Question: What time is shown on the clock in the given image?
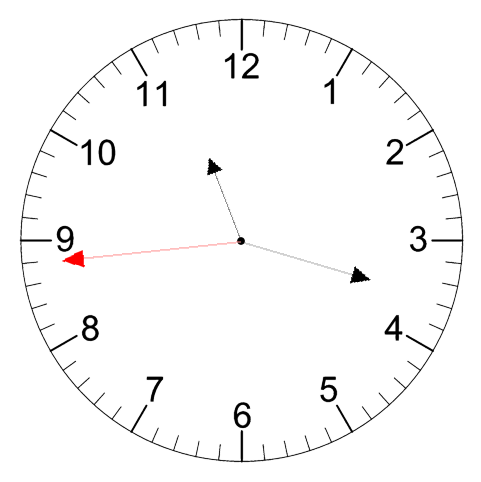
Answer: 11:17:44